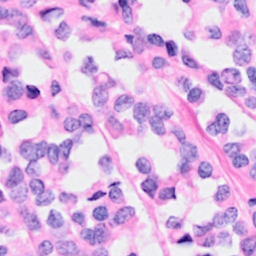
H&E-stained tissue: Breast